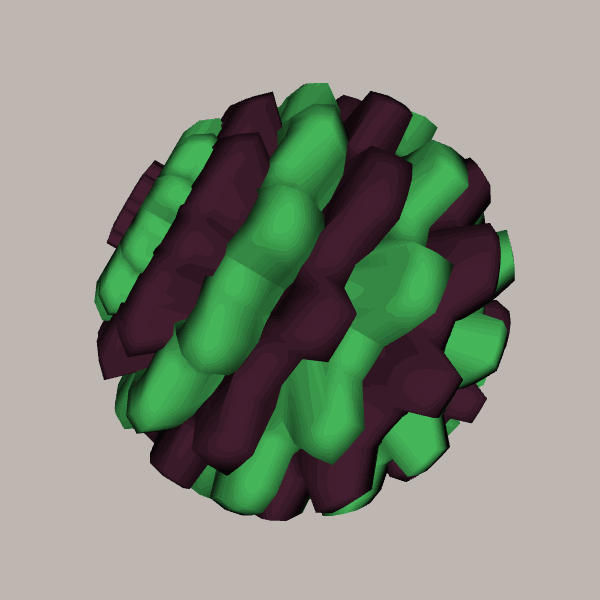
Background: light